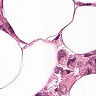
Metastatic tissue present: yes